Question: I want to use Office 365 in my project, but when I try to add, I get this error

I have a 'Xamarin.iOS' project but can't add it..
This <URL> says that I can use 'Xamarin.iOS' also
> The following projet templates support adding Office 365 APIs as a
connected service: .NET Windows Store 8.1 Apps .NET Windows Store 8.1
Universal Apps .NET Windows Phone 8.1 Apps .NET Windows Phone 8.1
Silverlight Apps Windows Forms Applications WPF Applications ASP.NET
MVC Web Applications ASP.NET Web Forms Applications Xamarin Android
and iOS Applications Multi-device Hybrid (Cordova) Apps
I downloaded and installed <URL> and my visual studio version is Visual Studio 2013 Update 4.
So what can be problem?
I created also a new ios blank project but still the same error.
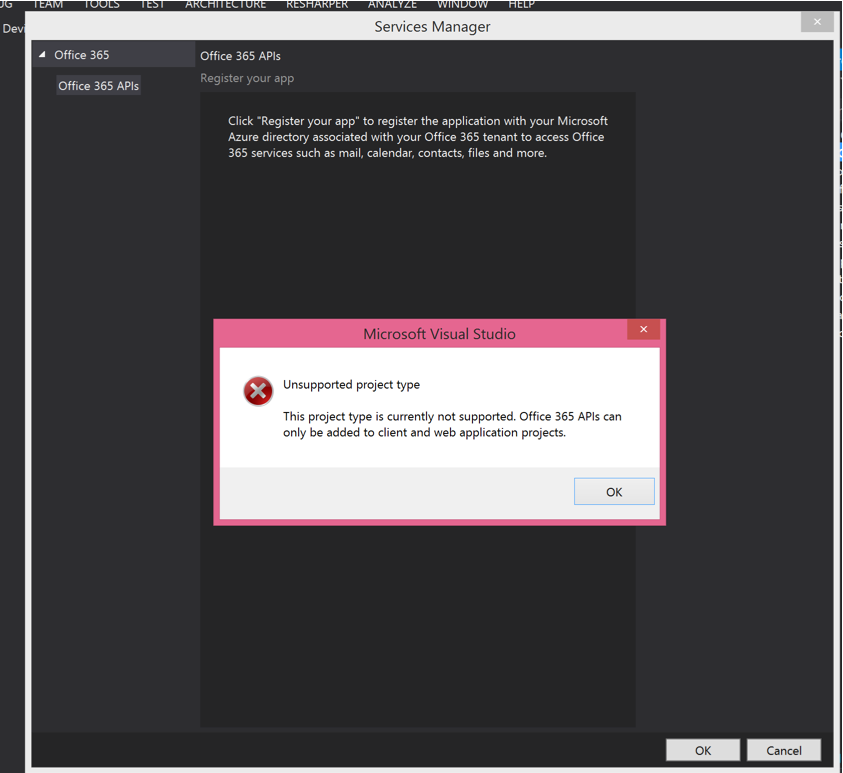
Answer: As of right now, you can add Office 365 as a connected service to iOS "Classic API" project types. Having read the documentation you reference, I agree that it's not specific enough. I have filed a bug against it and hopefully it will be updated soon. Sorry for the confusion!